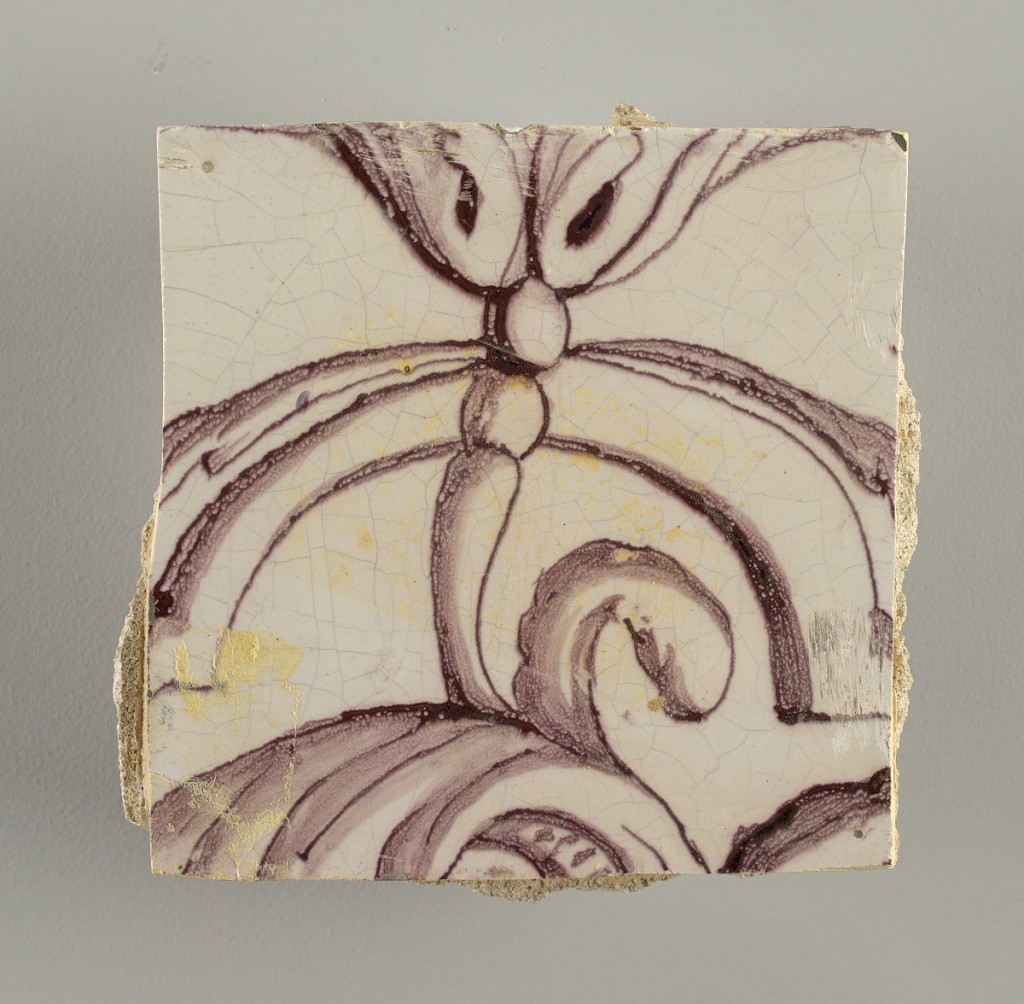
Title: Tile wall facing
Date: ca. 1725
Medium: Tin-glazed earthenware, underglaze
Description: Horizontal rectangle.  Thirty tiles wide and twenty-three tiles high with opening for fireplace eleven tiles wide and ten high.  Foliage arabesques disposed about three vertical axes from which are emphazised by urns at center and right, and at left by the figure of a standing woman carrying an infant on her arm and accompanied by two children.